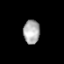
Tissue: prostate
Cell type: Endothelial cells
Senescence score: 0.3568
Nuclear area (px): 387
Mean DAPI intensity: 171.248